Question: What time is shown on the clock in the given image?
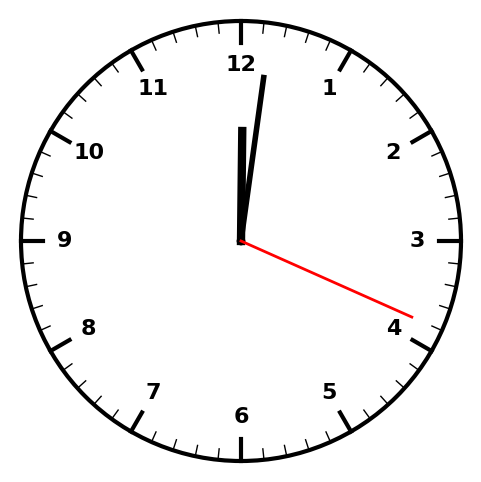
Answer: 12:01:19